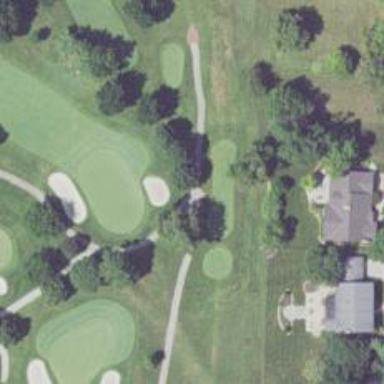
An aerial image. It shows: Service road used as golf cart path.